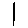
Label: line